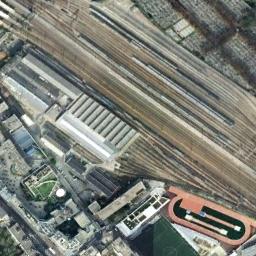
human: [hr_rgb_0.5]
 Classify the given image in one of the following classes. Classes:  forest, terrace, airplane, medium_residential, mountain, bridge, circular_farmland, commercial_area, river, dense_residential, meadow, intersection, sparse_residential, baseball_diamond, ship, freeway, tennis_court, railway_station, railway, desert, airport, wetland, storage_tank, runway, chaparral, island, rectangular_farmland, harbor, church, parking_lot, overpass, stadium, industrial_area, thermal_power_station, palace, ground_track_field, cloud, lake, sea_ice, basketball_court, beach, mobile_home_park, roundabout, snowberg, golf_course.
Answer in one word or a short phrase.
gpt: railway_station